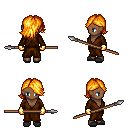
a pixel art fantasy rpg character, female body template, human, dark skin, brown robe, gold greaves, light blonde swoop hairstyle, gold gloves, gray slippers, spear, four views (front, back, left, right), 2x2 character sprite sheet, small pixel art, hard edges, no anti-aliasing